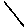
Label: line